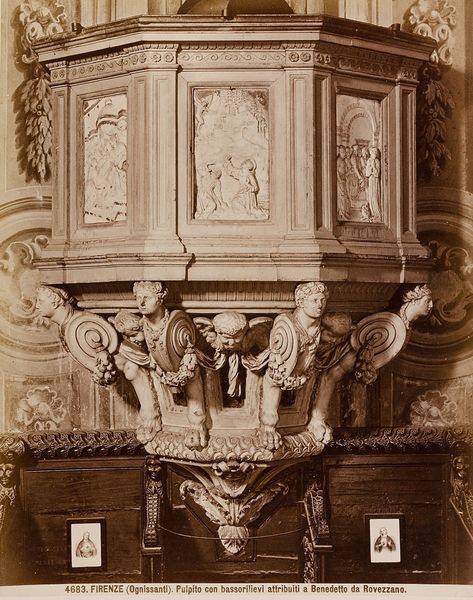
Titel: Firenze (Ognissanti) - Pulpito con bassorilievi attributi a Benedetto da Rovezzano
Künstler: Giacomo Brogi
Standort: Hamburg
Institution: Museum für Kunst und Gewerbe Hamburg
Schlagwörter: skulptur, plastik, foto, fotografie, photographie, dom, kathedrale, photo, kanzel, dorfkirche, gottesdienst, liturgie, basilika, kirchenbau, ausstattung, albumin, gottesverehrung, kirchenausstattung, bildhauerkunst, san, lichtbild, chiesa, sachfotografie, historische, stadtkirche, bildwerke, angewandte und bildende kunst, hessische systematik, schwarzweißpositivverfahren, silbersalzverfahren, schwarzweißfotografie, gebäude, örtlichkeit, straße, stätte, objektstudien, sachphotographie, albuminpapier, salvatore, ognissanti